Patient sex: M
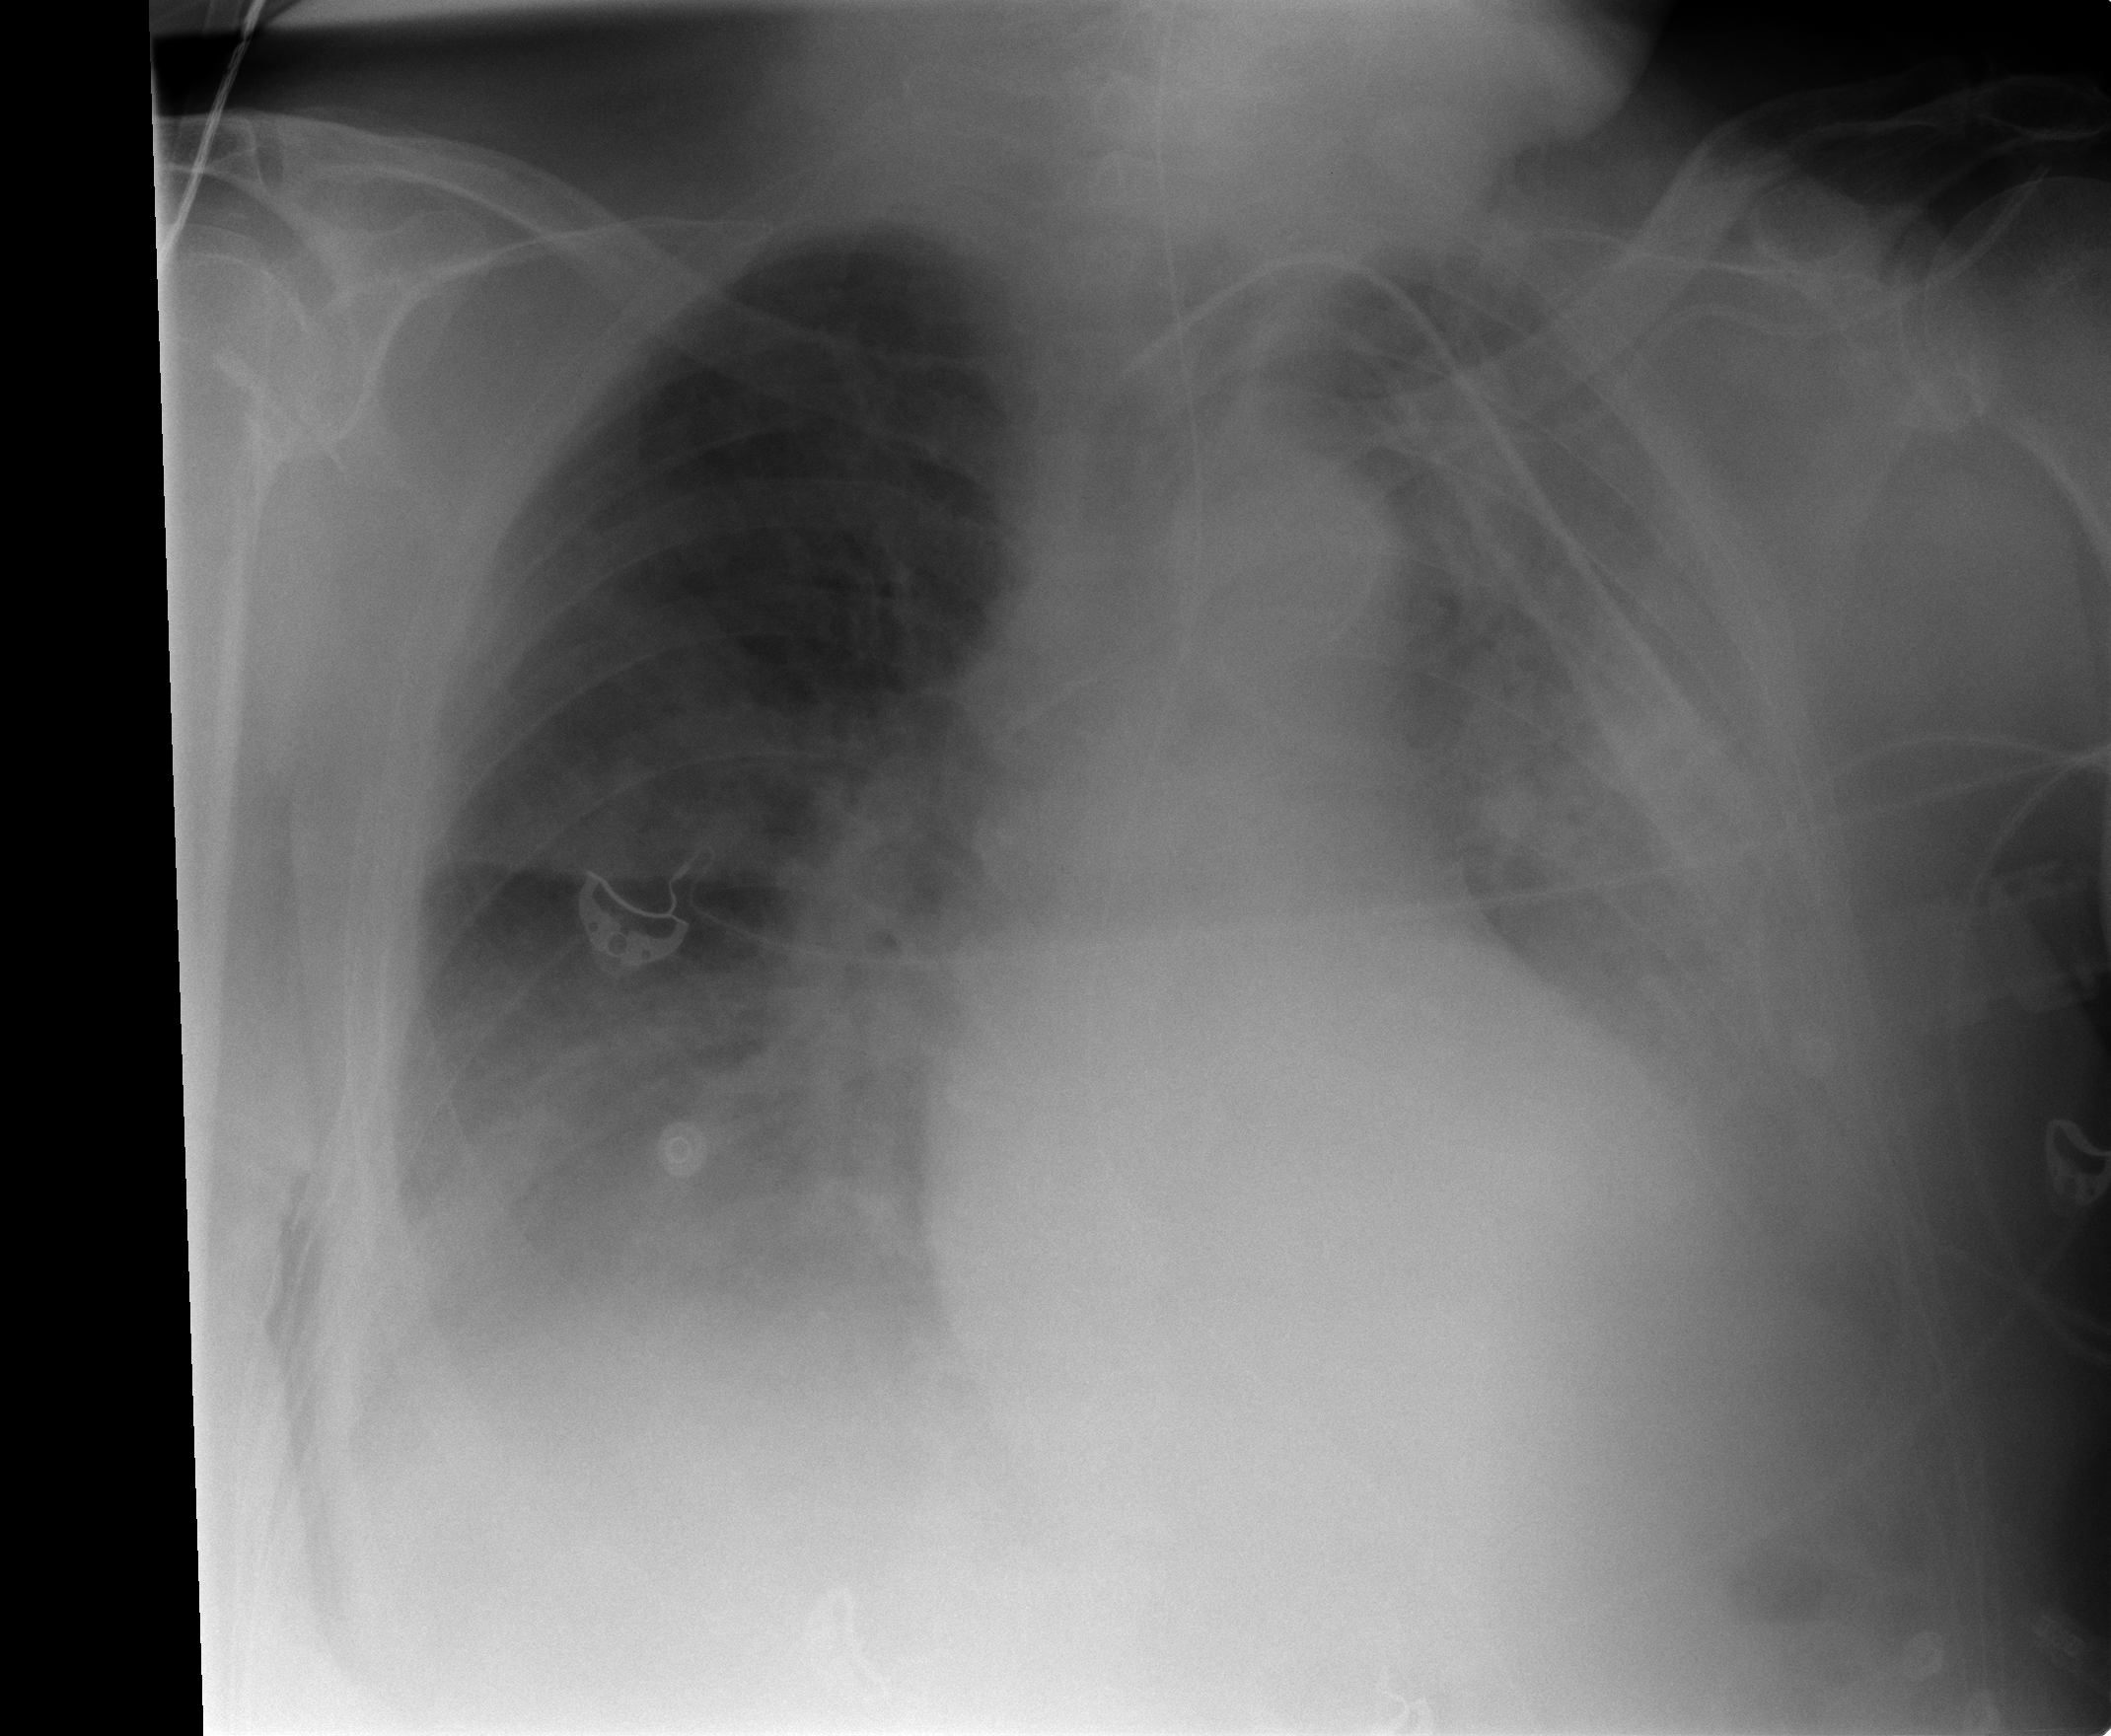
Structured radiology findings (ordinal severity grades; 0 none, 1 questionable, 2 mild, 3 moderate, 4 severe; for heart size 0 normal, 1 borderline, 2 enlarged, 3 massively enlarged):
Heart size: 1
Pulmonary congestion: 2
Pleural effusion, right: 3
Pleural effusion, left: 4
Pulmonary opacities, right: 3
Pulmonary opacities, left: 4
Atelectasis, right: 3
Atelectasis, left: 4